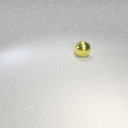
large yellow metal sphere